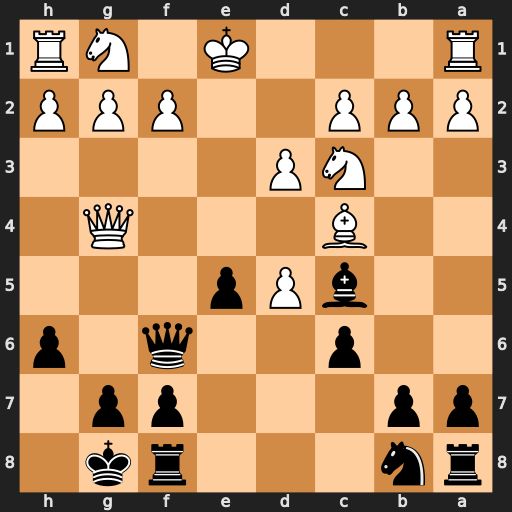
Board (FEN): rn3rk1/pp3pp1/2p2q1p/2bPp3/2B3Q1/2NP4/PPP2PPP/R3K1NR
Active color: b
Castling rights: KQ
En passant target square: -
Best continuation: Qxf2+ Kd1 Qf1+ Kd2 Qxa1